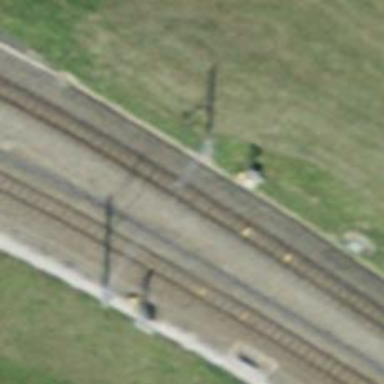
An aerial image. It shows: Railway signal.